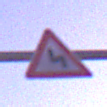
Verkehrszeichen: DoppelkurveZunaechstLinks
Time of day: Dawn
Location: Outdoor (Nature)
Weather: PartlyCloudy
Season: NotSpecified
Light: Natural